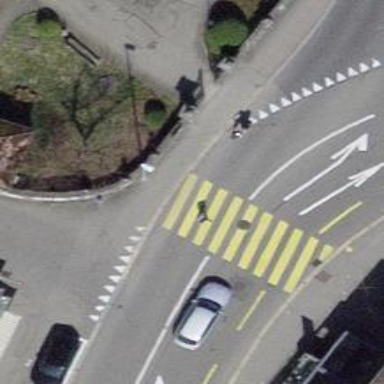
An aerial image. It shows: Zebra crossing on footway.